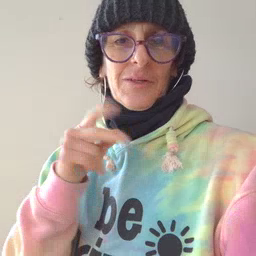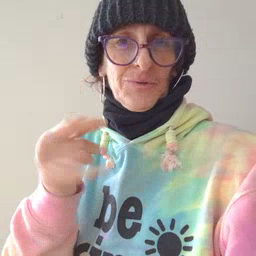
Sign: pajamas